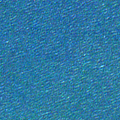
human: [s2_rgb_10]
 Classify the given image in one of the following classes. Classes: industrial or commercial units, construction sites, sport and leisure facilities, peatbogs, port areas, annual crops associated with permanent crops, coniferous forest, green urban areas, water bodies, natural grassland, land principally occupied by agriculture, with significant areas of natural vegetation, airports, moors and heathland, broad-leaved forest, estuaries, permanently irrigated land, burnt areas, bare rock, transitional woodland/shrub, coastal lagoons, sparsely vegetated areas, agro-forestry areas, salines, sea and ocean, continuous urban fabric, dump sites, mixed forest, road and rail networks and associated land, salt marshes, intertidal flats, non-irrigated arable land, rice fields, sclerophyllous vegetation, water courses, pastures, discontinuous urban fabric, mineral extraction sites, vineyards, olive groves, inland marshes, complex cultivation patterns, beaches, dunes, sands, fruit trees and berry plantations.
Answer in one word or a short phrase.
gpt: sea and ocean